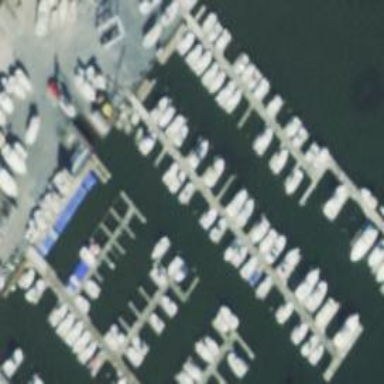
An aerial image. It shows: Pier with mooring facilities.